Question: I'm new in Python. This is my code:
'''
import logging
logging.basicConfig(level = logging.DEBUG, format = "[%(levelname)s] (%(threadName)-10s) %(message)s")
import threading
import time
def thread1():
for i in range(0, 10, 2):
logging.debug(i)
time.sleep(1)
def thread2():
for i in range(10, 20):
logging.debug(i)
time.sleep(1)
t1 = threading.Thread(name = "thread1", target = thread1)
t1.setDaemon(True)
t1.start()
t2 = threading.Thread(name = "thread2", target = thread2)
t2.setDaemon(True)
t2.start()
'''
When I copied the code and pasted it into a python command line prompt, I got the following result.

As you can see, the 2 threads already completed but it seems the program does not exit ( I did not get the command prompt back). I think it relates to my code that did not property end the threads. Is that true? How to fixed this issue?
Thanks.
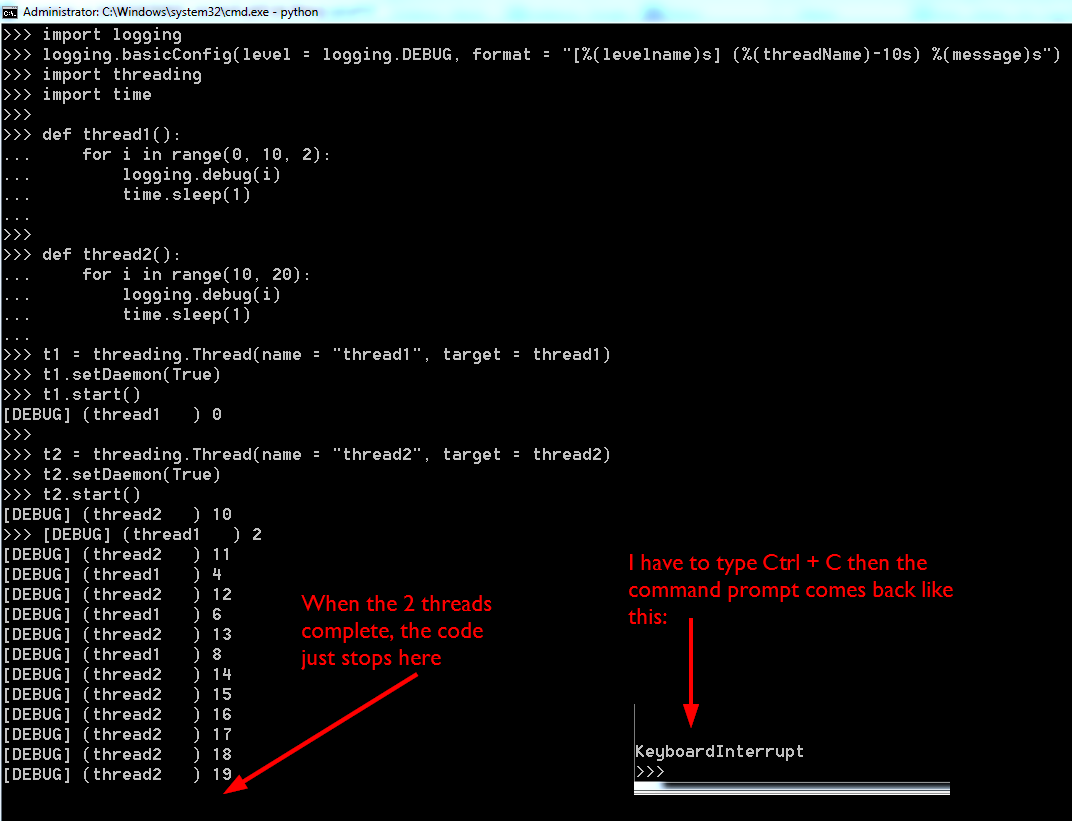
Answer: Actually, the command prompt returned in the line '>>> [DEBUG] (thread1 ) 2' and was ready for more input. The deamon threads ran in the background, printed the the stuff they were supposed to and finally completed. You didn't need to type ctrl-c at all. You could have just entered another python command.